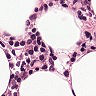
Metastatic tissue present: no